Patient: sex M, age 42
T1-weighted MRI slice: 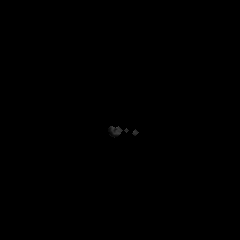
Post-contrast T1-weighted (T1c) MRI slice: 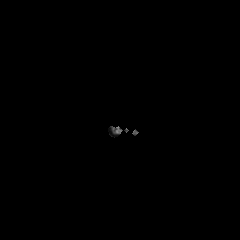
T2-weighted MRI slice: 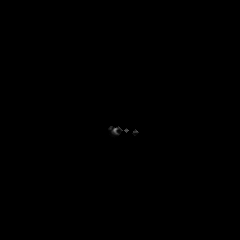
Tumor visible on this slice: no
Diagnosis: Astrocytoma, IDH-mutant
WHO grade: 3